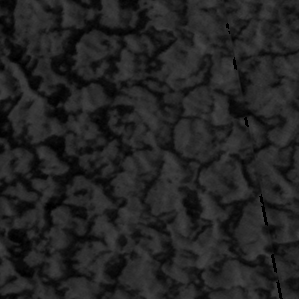
Label: frost